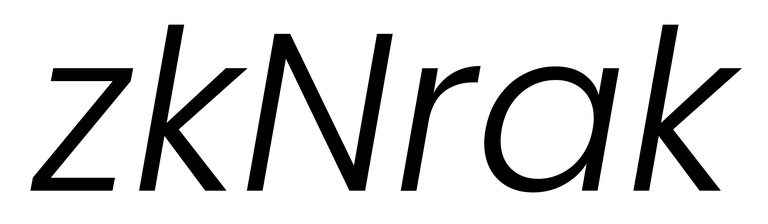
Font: Poppins-LightItalic